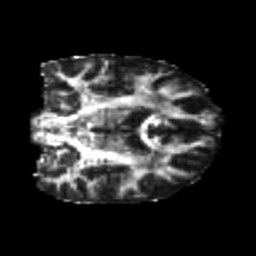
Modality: FA
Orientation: coronal
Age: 26
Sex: male
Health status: healthy
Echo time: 0.074 s